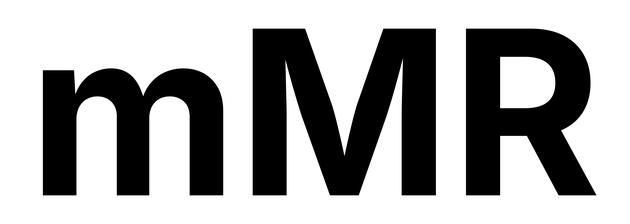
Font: Inter_Bold